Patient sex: M
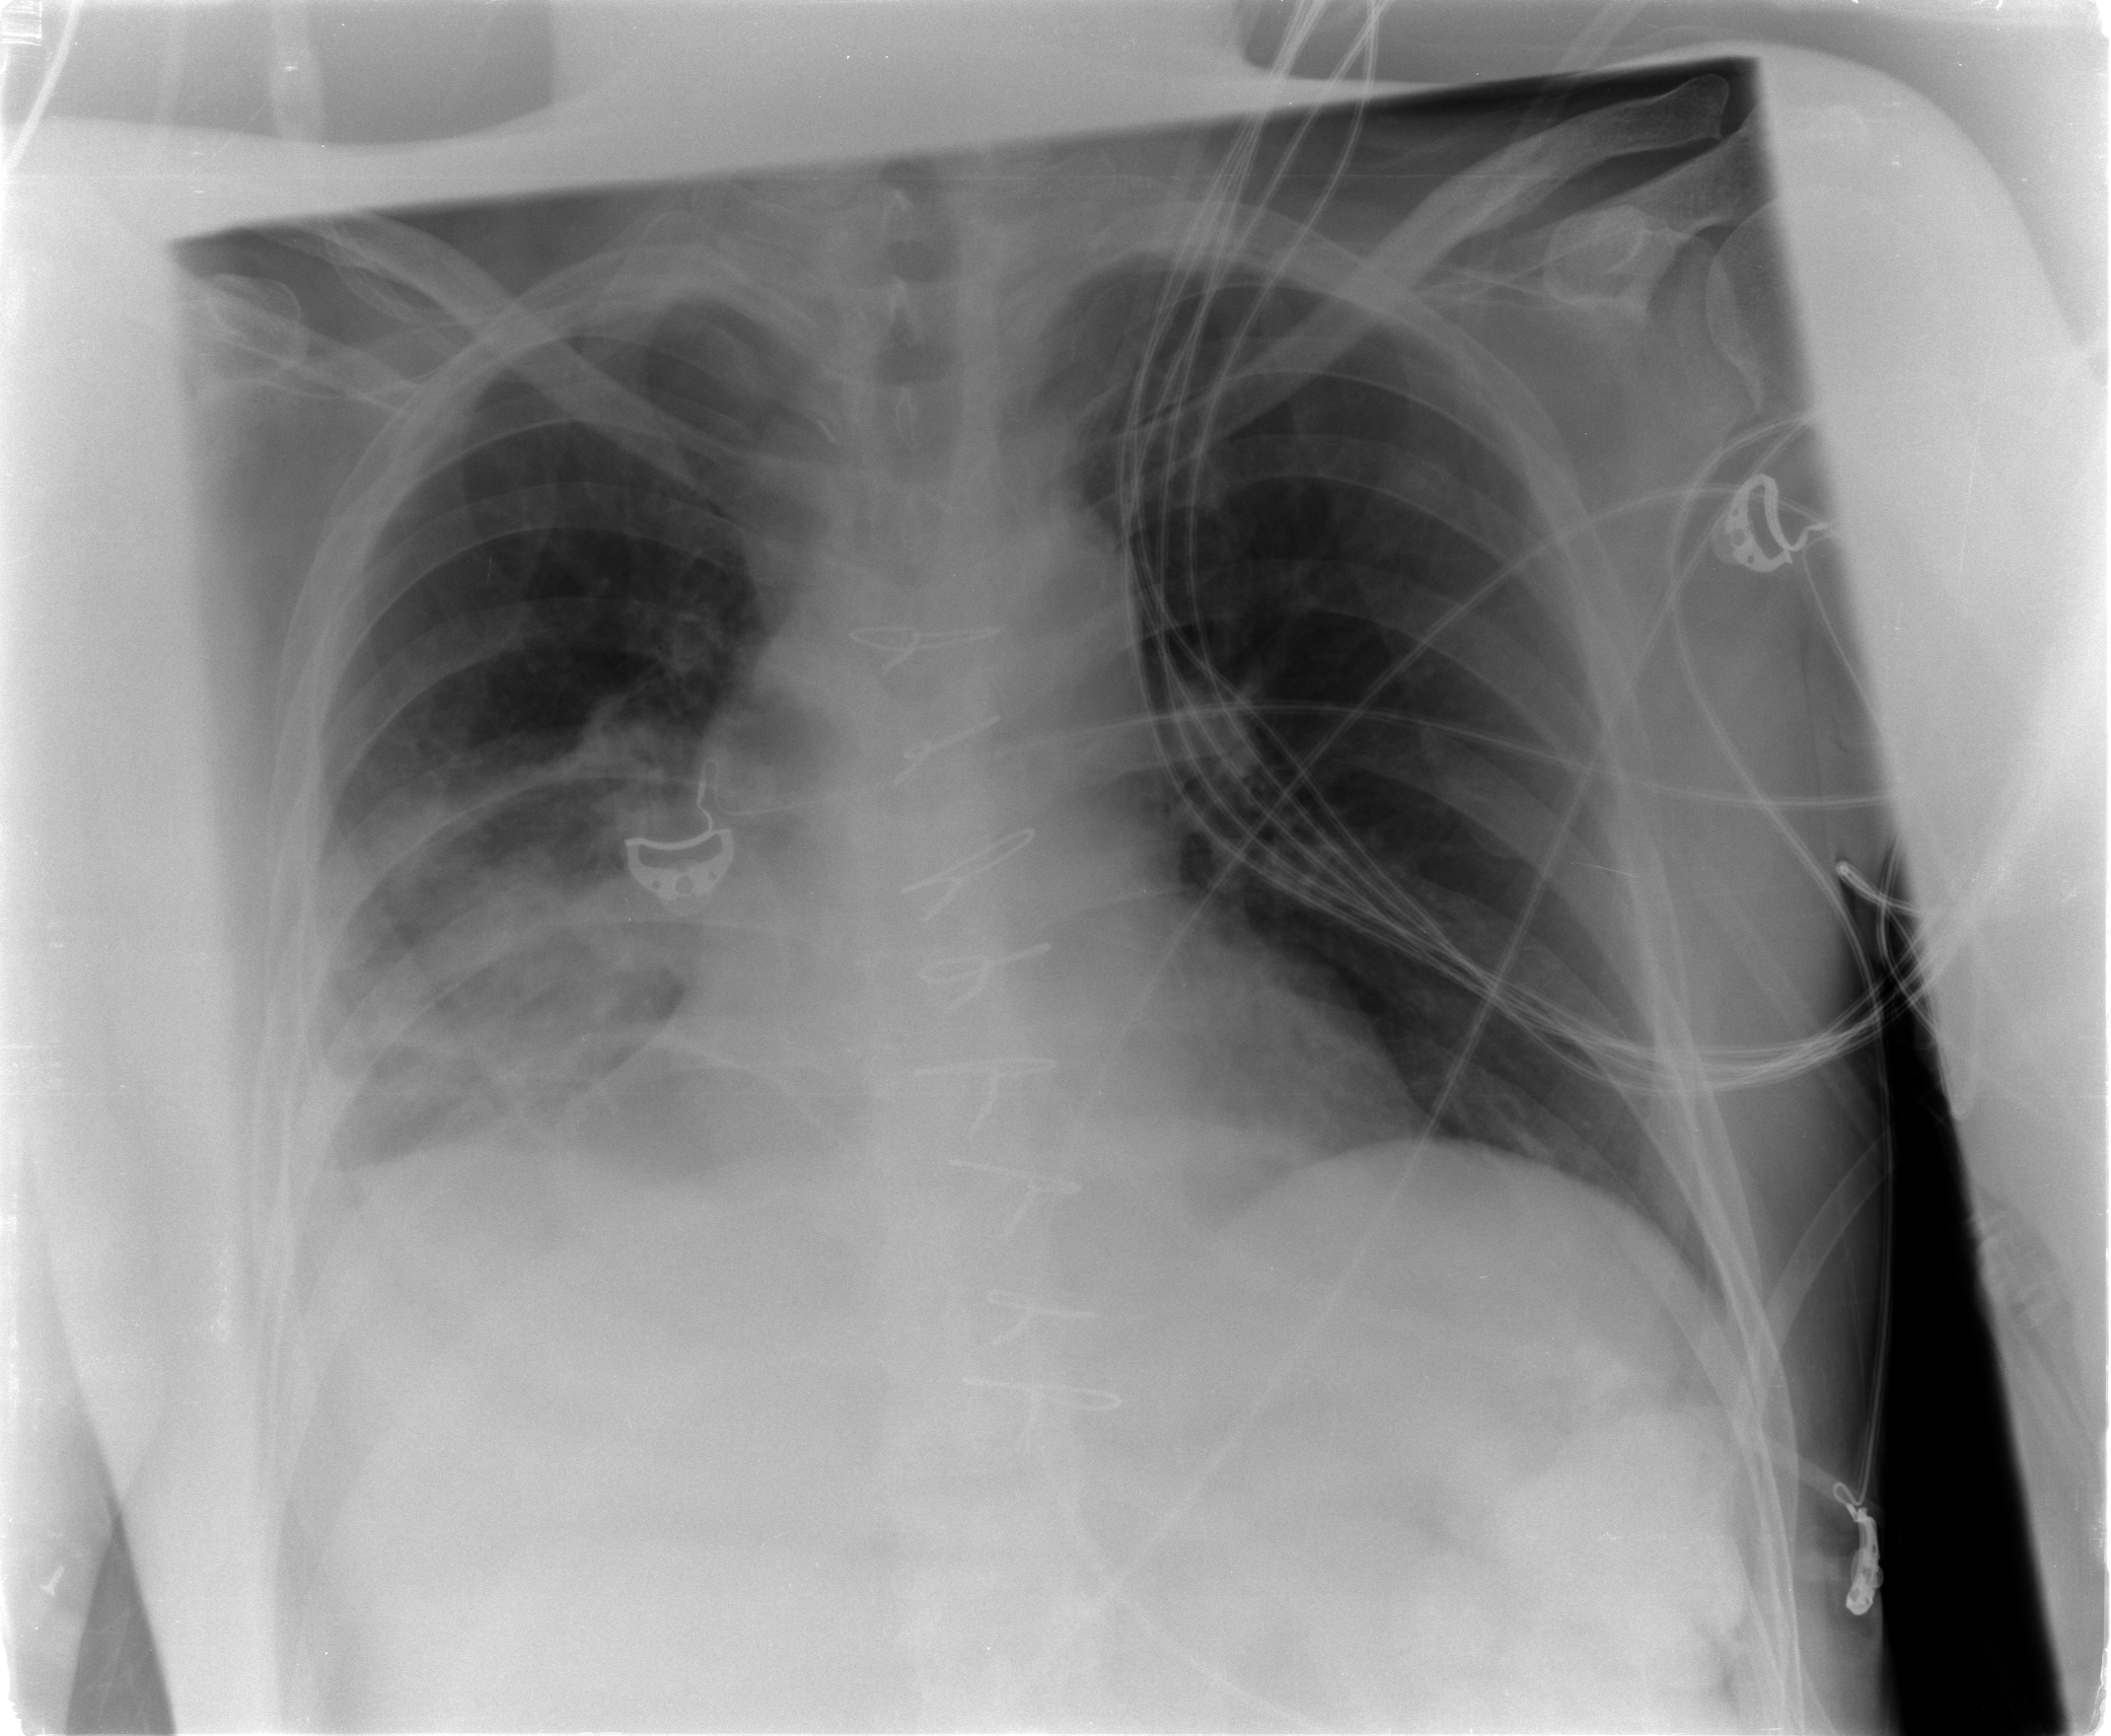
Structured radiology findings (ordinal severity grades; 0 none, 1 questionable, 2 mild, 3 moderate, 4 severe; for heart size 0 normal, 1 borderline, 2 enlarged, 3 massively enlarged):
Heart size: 0
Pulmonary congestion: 0
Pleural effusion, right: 2
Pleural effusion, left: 0
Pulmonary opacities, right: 2
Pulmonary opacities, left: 0
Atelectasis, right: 2
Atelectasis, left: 0